Question: I'm creating a list using visual studio 2010, I want the list to contains I-P-Address field which i figured out is not available out of the box, so i guess i need to define that field.
how can i define that field type pro-grammatically?
Edit: I followed the tutorial <URL> to create Custom Field but when i was adding list from visual studio i tried to change type to Ip Address but i couldnt find it!

thanks in advance.
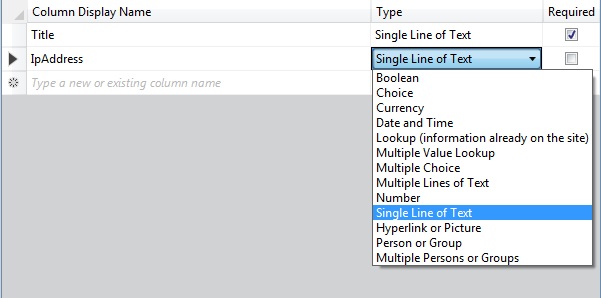
Answer: I don't think this is Visual Studio 2010 you are using. A list wizard like you are showing is not part of VS2010, but rather one of the upcoming features of the new Visual Studio - or you might be using some Add-In. You will most probably not be able to see your custom field type in a dropdown box like that in any case. You can use the regular declerative way to create a list with your fieldtype (or programatically).
In short: Use the declerative way (or programmatic way) to declare your list. VS 11 won't be able to show your custom field type - that would be pretty magic as your field type could do pretty much anything (custom field renderers, validation etc.) - no way you could just "display" that in a wizard.